Question: Im getting this error when I add/upload icons/images to:
JF_headerslider extension.
Backend_Layout.
Then i get the error "You are not allowed to access the given folder" and if i look in my folder with a FTP program, then i can see that the images is uploaded and that i have the right promissions.
Whats wrong, when i now run my live site i get a "TYPO3" Oops, an error occurred! - You are not allowed to access the given folder.
If i delete the images/icons i can run again.
Im running TYPO3 v. 6.1 + Extbase/Fluid.

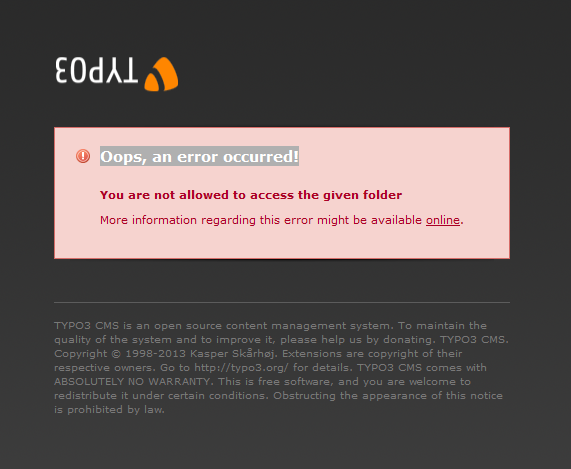
Answer: Ahhh
Found a solution thats working to this extension.
The TYPO3 v. 6.1.4 don't have the folder "" in the typo3temp, when added that with a FTP program to the folder, everythings works.
Can see that the missing "(underscore)processed(underscore)" fix alot of "You are not allowed to access the given folder" if the folder is missing.